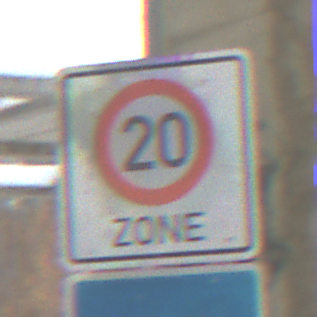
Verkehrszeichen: BeginnZone20
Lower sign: Sackgasse
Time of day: MorningAfternoon
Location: Roofed (Suburban)
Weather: PartlyCloudy
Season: Winter
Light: Natural